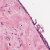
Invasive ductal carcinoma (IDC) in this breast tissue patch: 1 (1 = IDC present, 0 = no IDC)